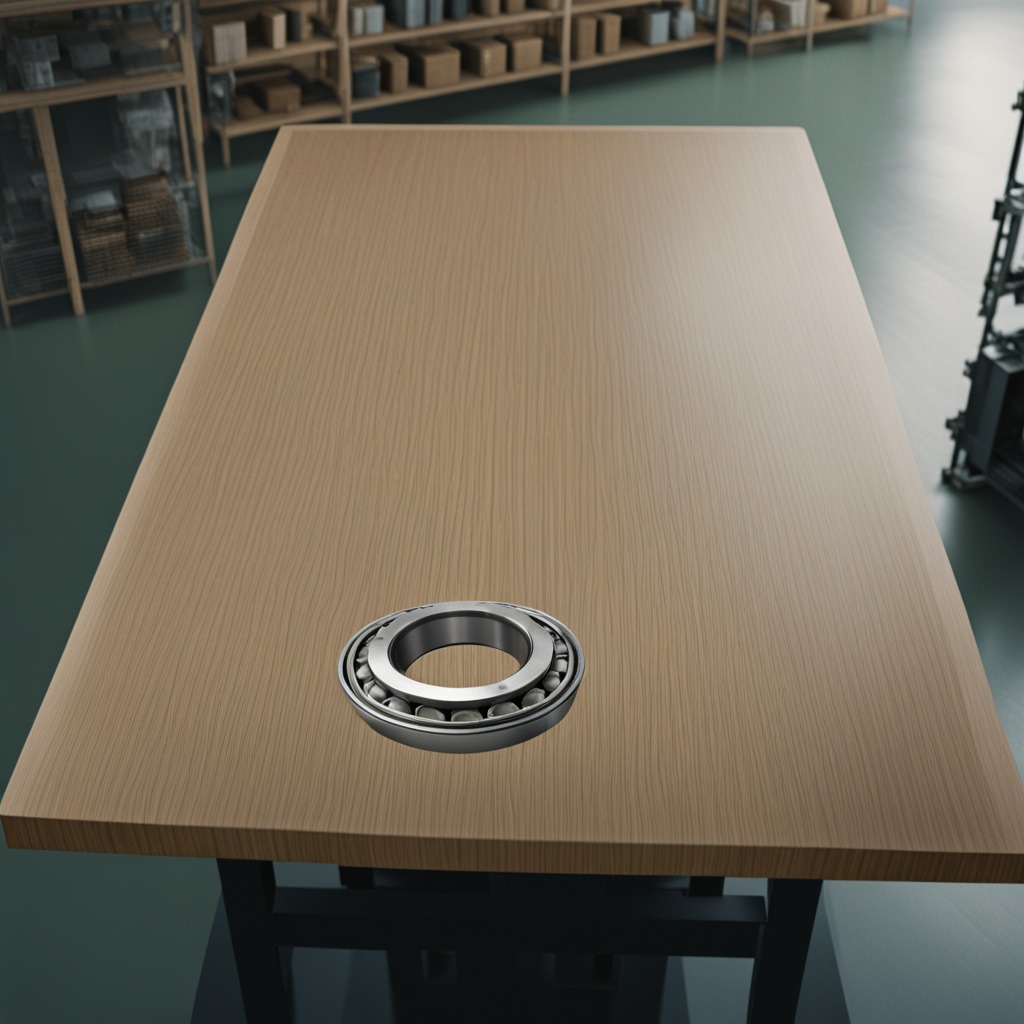
A metal ball bearing lies on a workbench inside a coastal fishing gear workshop.